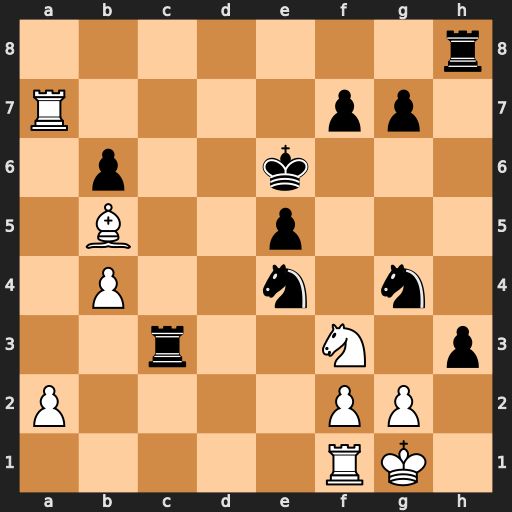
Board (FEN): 7r/R4pp1/1p2k3/1B2p3/1P2n1n1/2r2N1p/P4PP1/5RK1
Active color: w
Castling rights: -
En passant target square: -
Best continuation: Bd7+ Kf6 Bxg4